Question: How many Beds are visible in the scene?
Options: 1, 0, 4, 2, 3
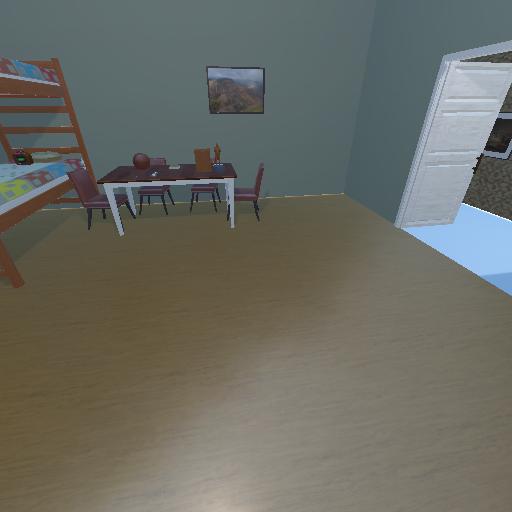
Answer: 1